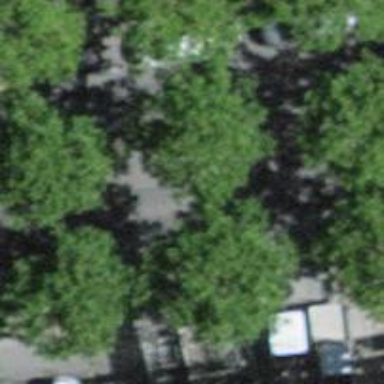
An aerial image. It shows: Avenue of broadleaved trees.